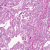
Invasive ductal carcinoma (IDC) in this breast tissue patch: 0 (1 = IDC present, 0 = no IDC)